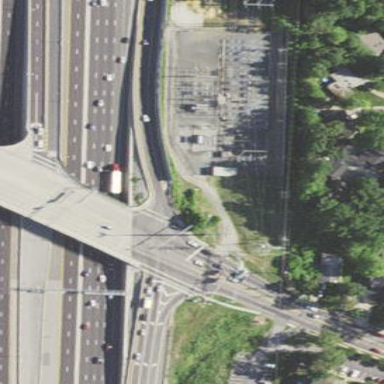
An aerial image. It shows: Power substation.